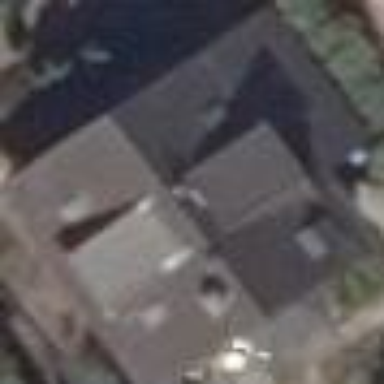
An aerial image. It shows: Building with gabled roof.